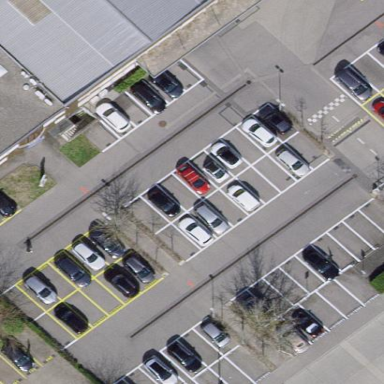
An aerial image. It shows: Parking area with surface.